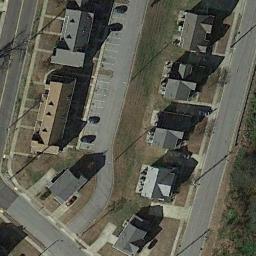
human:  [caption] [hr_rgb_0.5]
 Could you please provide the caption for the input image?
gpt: There are many medium-sized houses .

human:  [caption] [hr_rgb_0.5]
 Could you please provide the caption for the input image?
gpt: The medium residential is on the bare land next to the road .

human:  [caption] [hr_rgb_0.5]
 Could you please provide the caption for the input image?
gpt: There are many buildings in medium residential area .

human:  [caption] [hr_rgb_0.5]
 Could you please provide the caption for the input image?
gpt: The medium residential area has some neatly arranged houses and some roads go through the medium residential area .

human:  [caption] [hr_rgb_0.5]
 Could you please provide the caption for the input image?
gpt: There are some gray buildings on brown lawns on the medium residential area .